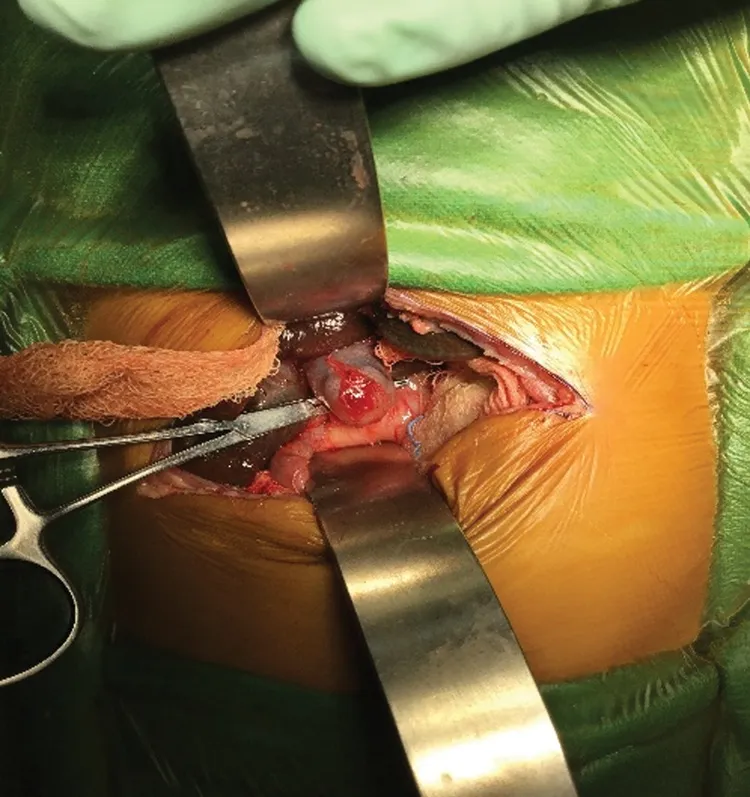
Intraoperative image showing blind ending dilated common hepatic duct (cyst) noncommunicating with cystic duct.
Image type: medical_photograph (other_medical_photograph)